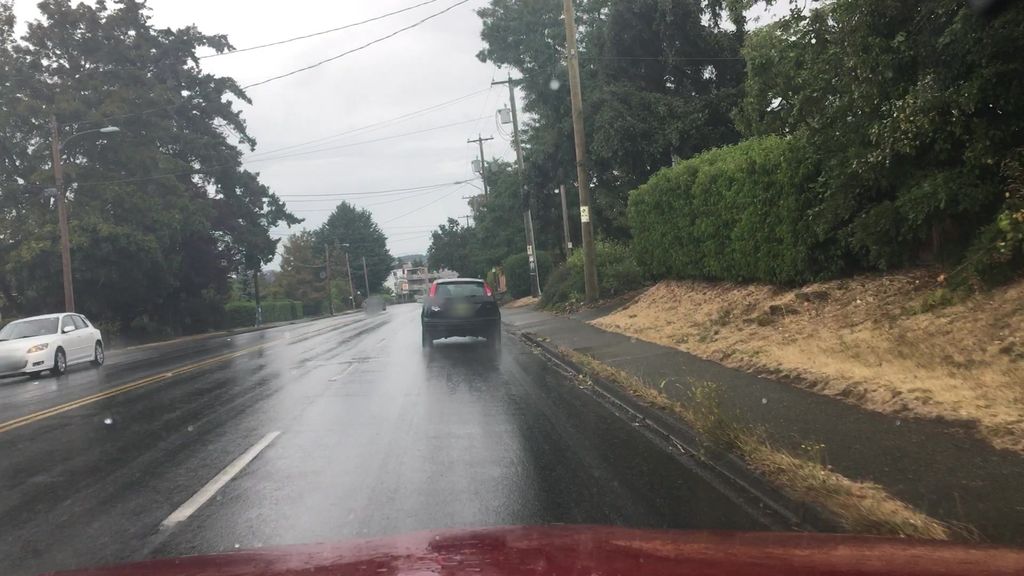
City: victoria